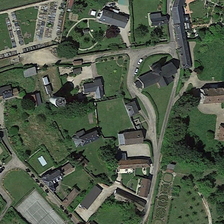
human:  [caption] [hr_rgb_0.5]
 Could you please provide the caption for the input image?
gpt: many buildings and many green trees are in a medium residential area .

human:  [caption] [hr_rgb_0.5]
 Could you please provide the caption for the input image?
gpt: many buildings and many green trees are in a medium residential area .

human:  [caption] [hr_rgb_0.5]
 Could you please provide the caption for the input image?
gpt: many buildings and many green trees are in a medium residential area .

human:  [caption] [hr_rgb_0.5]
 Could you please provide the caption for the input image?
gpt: many buildings and many green trees are in a medium residential area .

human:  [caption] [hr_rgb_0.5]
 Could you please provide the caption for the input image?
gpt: many buildings and many green trees are in a medium residential area .